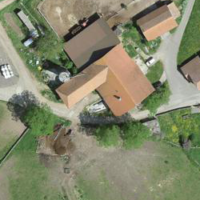
EUNIS habitat code: 55
Species observed at this site:
Parus major
Turdus pilaris
Phoenicurus ochruros
Corvus corone
Carduelis carduelis
Sturnus vulgaris
Hirundo rustica